Aerial crown-view tile of a tropical tree (Barro Colorado Island, Panama), acquired 20240918:
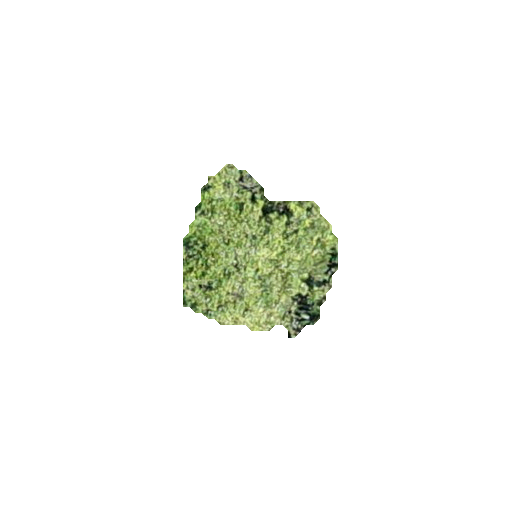
Species: Aiouea montana
GBIF accepted scientific name: Aiouea montana
Crown area: 29.66 m²